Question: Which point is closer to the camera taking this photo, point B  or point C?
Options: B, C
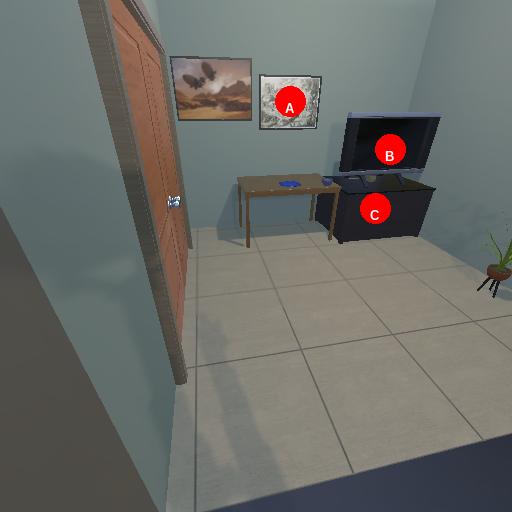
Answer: B